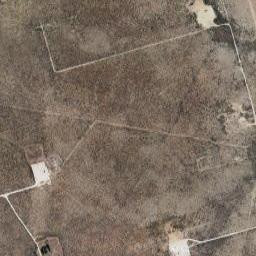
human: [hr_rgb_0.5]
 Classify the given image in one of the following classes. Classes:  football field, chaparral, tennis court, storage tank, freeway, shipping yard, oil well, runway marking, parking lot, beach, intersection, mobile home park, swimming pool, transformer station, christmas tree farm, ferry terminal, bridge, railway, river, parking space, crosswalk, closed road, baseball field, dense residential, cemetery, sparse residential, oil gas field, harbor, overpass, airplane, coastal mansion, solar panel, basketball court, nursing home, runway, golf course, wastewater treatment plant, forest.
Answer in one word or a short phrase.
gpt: oil gas field